Question: Update:
This is the instruction on the server. But following this instruction I cannot find the option "Connect to a site"

---
I am new to ASP.NET MVC 4 and Razor. Now I have finished my ASP.NET Web Application and I want to upload it to the server and make it accessible to the public.
Previously, I only created websites and upload them to WebCentral (<URL> by using FX FTP directly and those websites will be accessible immediately.
I have checked that the WebCentral server has the .NET Framework 4.0 version.
Now I want to explore the new advancements in MVC4 and Razor as well as Entity Framework, I chose the ASP.NET MVC 4 web application. After I uploaded this new web application to server, it displays an error:
'''
Server Error in '/' Application.
Configuration Error
Description: An error occurred during the processing of a configuration file required to service this request. Please review the specific error details below and modify your configuration file appropriately.
Parser Error Message: It is an error to use a section registered as allowDefinition='MachineToApplication' beyond application level. This error can be caused by a virtual directory not being configured as an application in IIS.
Source Error:
Line 22: <system.web>
Line 23: <compilation debug="true" targetFramework="4.0" />
Line 24: <authentication mode="Forms">
Line 25: <forms loginUrl="~/Account/Login" timeout="2880" />
Line 26: </authentication>
Source File: \n5200-2\iis7_www\z\zanity.com.au\www\ce\web.config Line: 24
'''
I have no idea about what shall I do to fix this error.
Please help me if you know how to solve this problem.
Thank you very much.
And this is the Web.configure file
'''
<?xml version="1.0" encoding="utf-8"?>
<!--
For more information on how to configure your ASP.NET application, please visit
http://go.microsoft.com/fwlink/?LinkId=169433
-->
<configuration>
<configSections>
<!-- For more information on Entity Framework configuration, visit http://go.microsoft.com/fwlink/?LinkID=237468 -->
<section name="entityFramework" type="System.Data.Entity.Internal.ConfigFile.EntityFrameworkSection, EntityFramework, Version=4.4.0.0, Culture=neutral, PublicKeyToken=b77a5c561934e089" requirePermission="false" />
</configSections>
<connectionStrings>
<add name="DefaultConnection" providerName="System.Data.SqlClient" connectionString="Data Source=.\SQLEXPRESS;Initial Catalog=aspnet-MVCTry-20120813175505;Integrated Security=SSPI" />
</connectionStrings>
<appSettings>
<add key="aspnet:UseTaskFriendlySynchronizationContext" value="true" />
<add key="webpages:Version" value="2.0.0.0" />
<add key="webpages:Enabled" value="false" />
<add key="PreserveLoginUrl" value="true" />
<add key="ClientValidationEnabled" value="true" />
<add key="UnobtrusiveJavaScriptEnabled" value="true" />
</appSettings>
<system.web>
<compilation debug="true" targetFramework="4.0" />
<authentication mode="Forms">
<forms loginUrl="~/Account/Login" timeout="2880" />
</authentication>
<pages>
<namespaces>
<add namespace="System.Web.Helpers" />
<add namespace="System.Web.Mvc" />
<add namespace="System.Web.Mvc.Ajax" />
<add namespace="System.Web.Mvc.Html" />
<add namespace="System.Web.Optimization" />
<add namespace="System.Web.Routing" />
<add namespace="System.Web.WebPages" />
</namespaces>
</pages>
<profile defaultProvider="DefaultProfileProvider">
<providers>
<add name="DefaultProfileProvider" type="System.Web.Providers.DefaultProfileProvider, System.Web.Providers, Version=1.0.0.0, Culture=neutral, PublicKeyToken=31bf3856ad364e35" connectionStringName="DefaultConnection" applicationName="/" />
</providers>
</profile>
<membership defaultProvider="DefaultMembershipProvider">
<providers>
<add name="DefaultMembershipProvider" type="System.Web.Providers.DefaultMembershipProvider, System.Web.Providers, Version=1.0.0.0, Culture=neutral, PublicKeyToken=31bf3856ad364e35" connectionStringName="DefaultConnection" enablePasswordRetrieval="false" enablePasswordReset="true" requiresQuestionAndAnswer="false" requiresUniqueEmail="false" maxInvalidPasswordAttempts="5" minRequiredPasswordLength="6" minRequiredNonalphanumericCharacters="0" passwordAttemptWindow="10" applicationName="/" />
</providers>
</membership>
<roleManager defaultProvider="DefaultRoleProvider">
<providers>
<add name="DefaultRoleProvider" type="System.Web.Providers.DefaultRoleProvider, System.Web.Providers, Version=1.0.0.0, Culture=neutral, PublicKeyToken=31bf3856ad364e35" connectionStringName="DefaultConnection" applicationName="/" />
</providers>
</roleManager>
<sessionState mode="InProc" customProvider="DefaultSessionProvider">
<providers>
<add name="DefaultSessionProvider" type="System.Web.Providers.DefaultSessionStateProvider, System.Web.Providers, Version=1.0.0.0, Culture=neutral, PublicKeyToken=31bf3856ad364e35" connectionStringName="DefaultConnection" />
</providers>
</sessionState>
</system.web>
<system.webServer>
<validation validateIntegratedModeConfiguration="false" />
<modules runAllManagedModulesForAllRequests="true" />
</system.webServer>
<runtime>
<assemblyBinding xmlns="urn:schemas-microsoft-com:asm.v1">
<dependentAssembly>
<assemblyIdentity name="System.Web.Helpers" publicKeyToken="31bf3856ad364e35" />
<bindingRedirect oldVersion="1.0.0.0-2.0.0.0" newVersion="2.0.0.0" />
</dependentAssembly>
<dependentAssembly>
<assemblyIdentity name="System.Web.Mvc" publicKeyToken="31bf3856ad364e35" />
<bindingRedirect oldVersion="1.0.0.0-4.0.0.0" newVersion="4.0.0.0" />
</dependentAssembly>
<dependentAssembly>
<assemblyIdentity name="System.Web.WebPages" publicKeyToken="31bf3856ad364e35" />
<bindingRedirect oldVersion="1.0.0.0-2.0.0.0" newVersion="2.0.0.0" />
</dependentAssembly>
</assemblyBinding>
</runtime>
<entityFramework>
<defaultConnectionFactory type="System.Data.Entity.Infrastructure.LocalDbConnectionFactory, EntityFramework">
<parameters>
<parameter value="v11.0" />
</parameters>
</defaultConnectionFactory>
</entityFramework>
</configuration>
'''
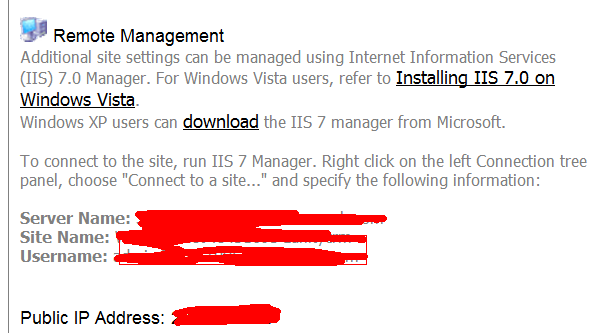
Answer: Update:
I recently found there is an option on the WebCentral Mission Control panel under IIS Management Overview:
1. Select the Web Application folder
2. Select Settings on the right panel
3. Click Install under Install Application section to install the application on the selected folder.
## By doing this, the selected folder will become a Web Application folder, then I can put the bin and App_Code and App_Data folders under the Web Application folder.
I finally figured it out.
The reason was I didn't put the bin and App_Code folders in the right direction.
On the WebCentral web server, the Web.config file and App_Code folder should be placed under the current project folder, whereas the bin folder should be placed under the /wwwroot folder.
And I copied all dependencies to the bin folder.
This solved all problems.
I'm happy to know that I can run the latest version of ASP.NET MVC 4 as well as Razor on this web server as long as the nedded DLLs are provided in the bin folder.
Cheers :)